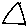
Label: triangle